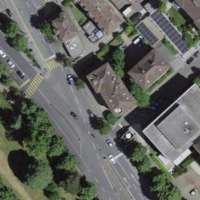
EUNIS habitat code: 54
Species observed at this site:
Silene acaulis
Echium vulgare
Salvia pratensis